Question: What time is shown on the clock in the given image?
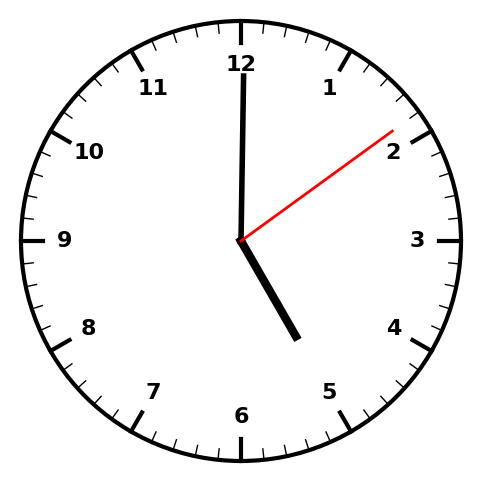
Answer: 05:00:09